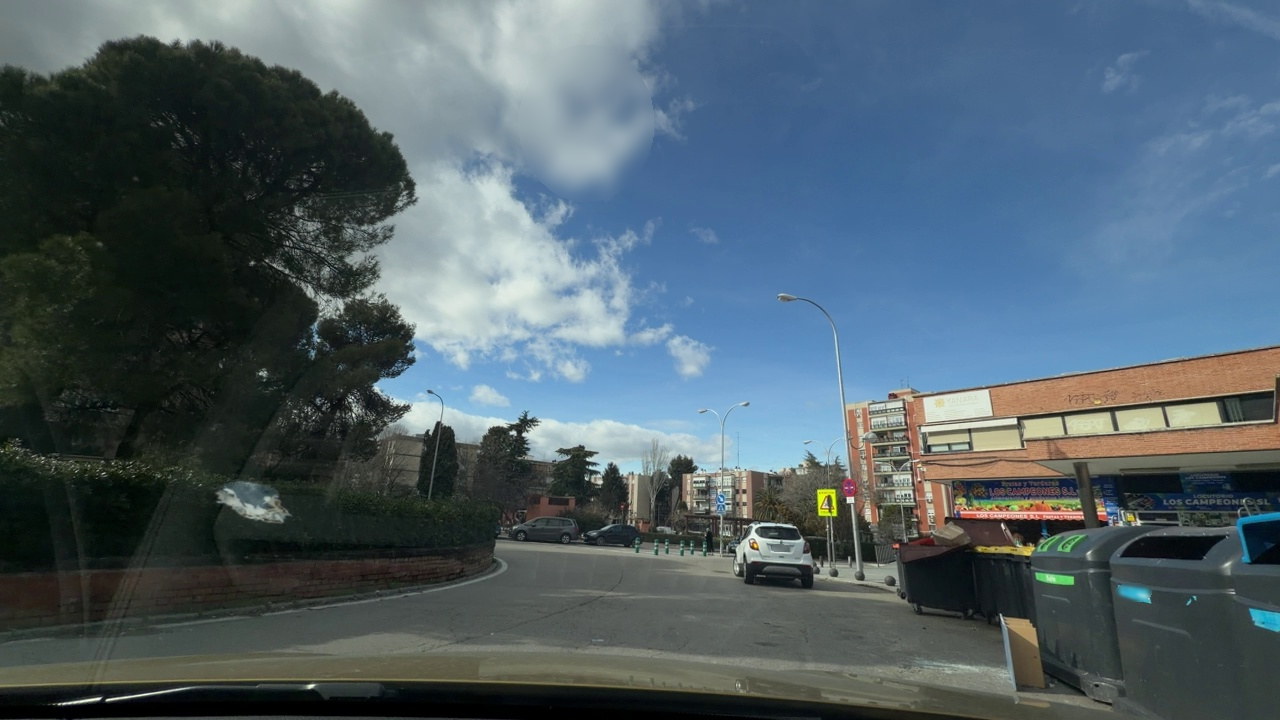
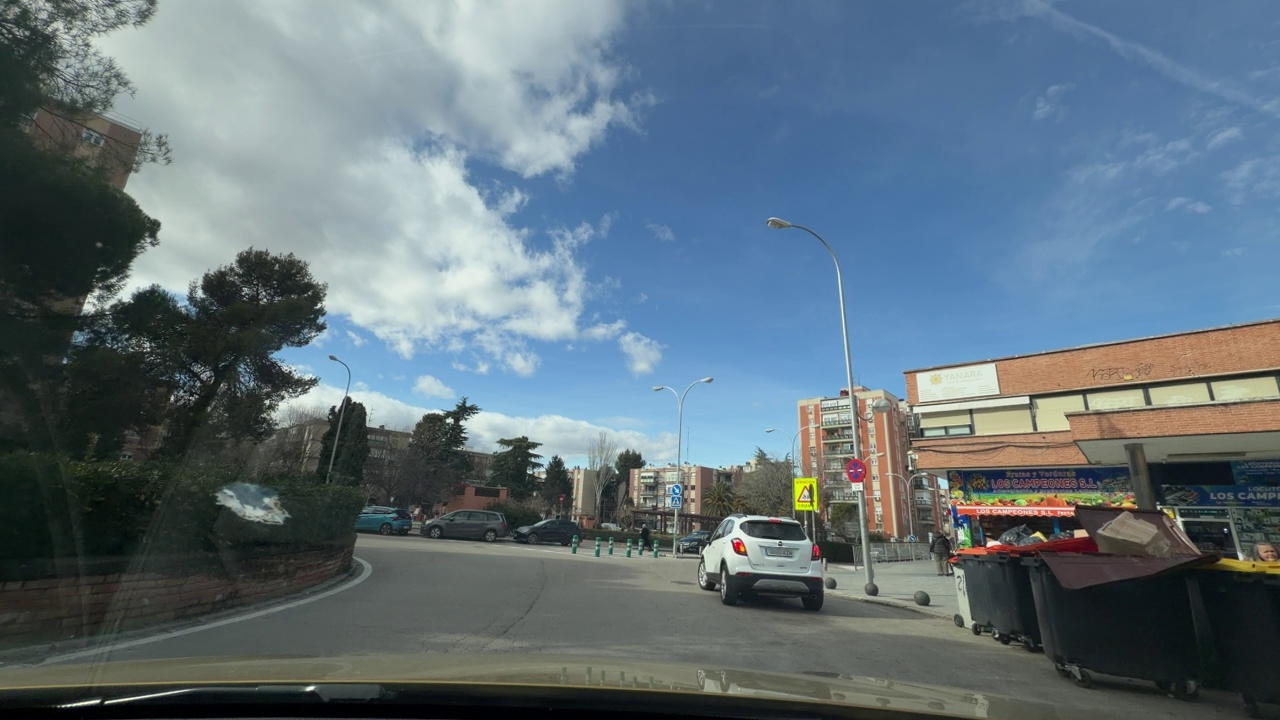
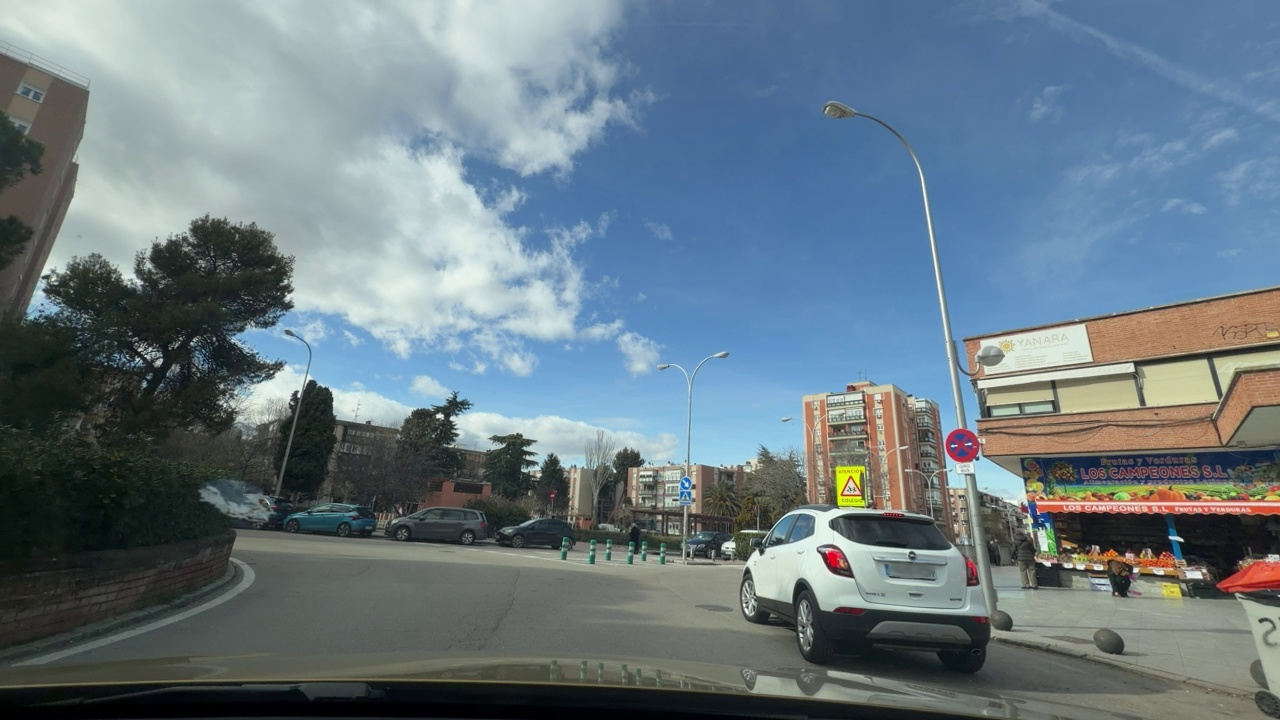
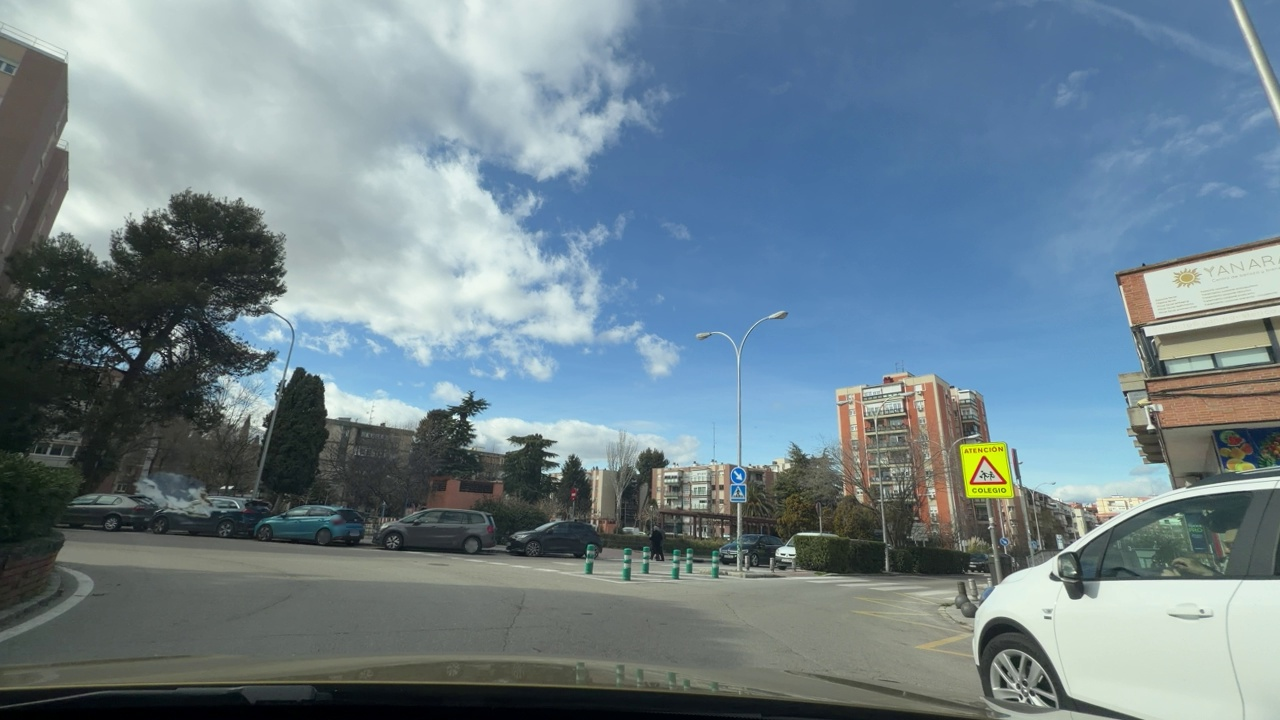
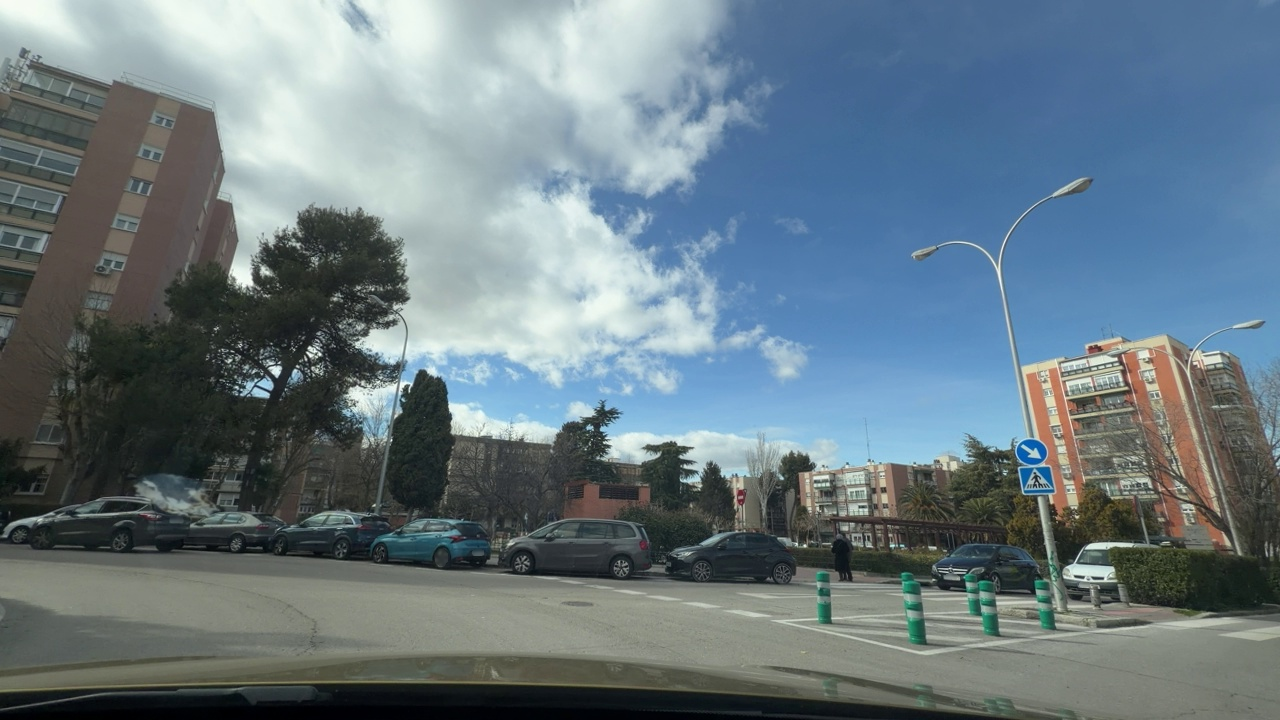
Situation: empty
Question: Is a roundabout visible ahead in the ego direction?
Answer: Yes
Reasoning: The car is currently in a central island, which indicates it is inside a roundabout.

Situation: empty
Question: Is the ego vehicle stationary while another vehicle crosses its path within the roundabout?
Answer: No
Reasoning: The vehicle is driving and no other vehicles are crossing its path within the roundabout.

Situation: empty
Question: Are multiple speed limit signs with different values visible?
Answer: No
Reasoning: There are no multiple speed limit signs with different values visible; either only one sign or none is present.

Situation: empty
Question: Is there a speed limit sign regulating the ego lane?
Answer: No
Reasoning: There is no clearly visible speed limit sign regulating the ego lane.